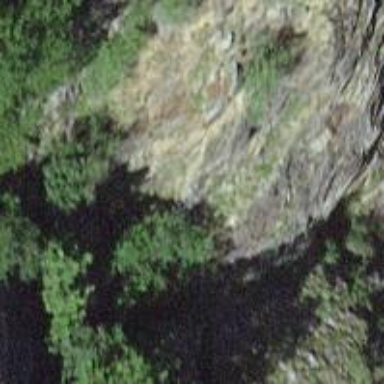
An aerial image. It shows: Cliff in nature.